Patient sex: F
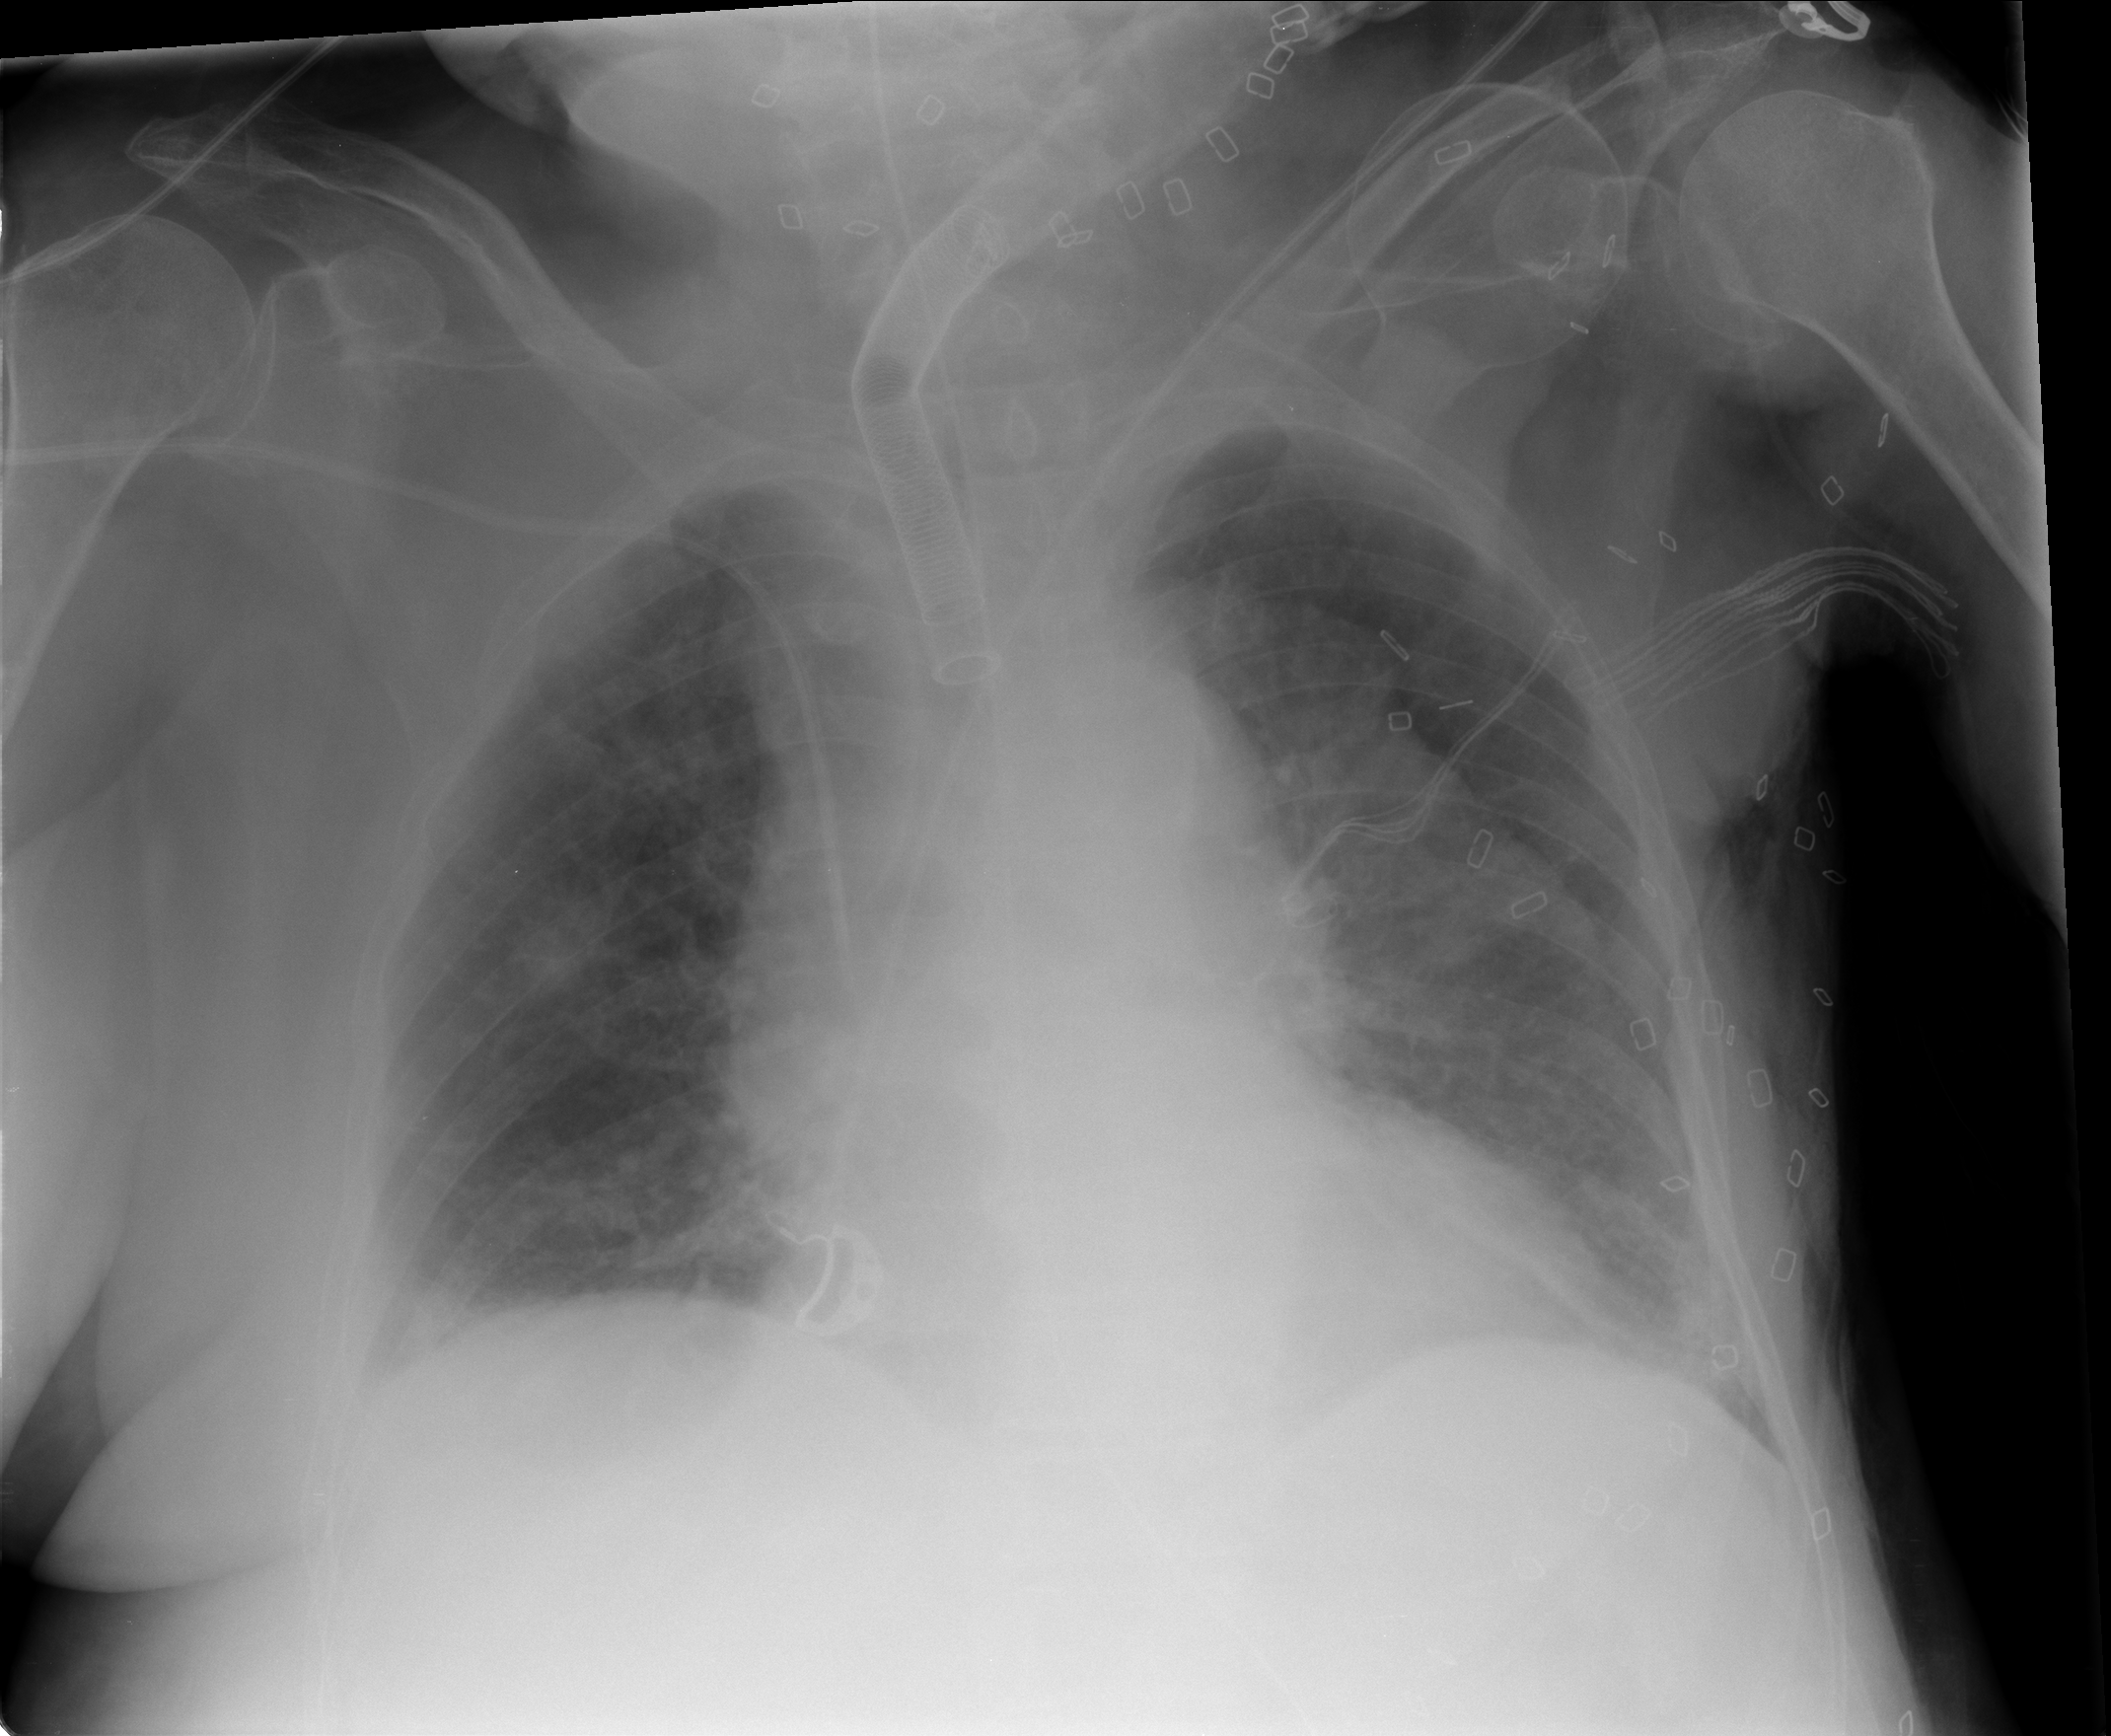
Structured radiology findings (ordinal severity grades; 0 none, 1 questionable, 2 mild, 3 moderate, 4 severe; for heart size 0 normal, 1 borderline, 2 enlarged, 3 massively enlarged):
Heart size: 2
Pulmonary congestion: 2
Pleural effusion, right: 0
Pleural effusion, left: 0
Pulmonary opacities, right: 2
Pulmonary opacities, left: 2
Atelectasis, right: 0
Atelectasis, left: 2